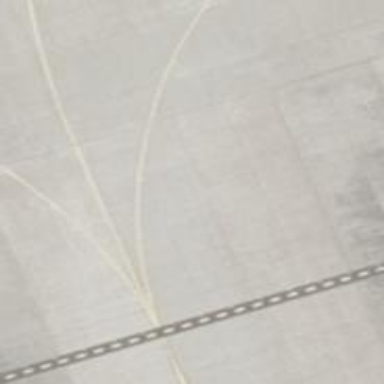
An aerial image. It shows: Concrete taxiway at the airport.